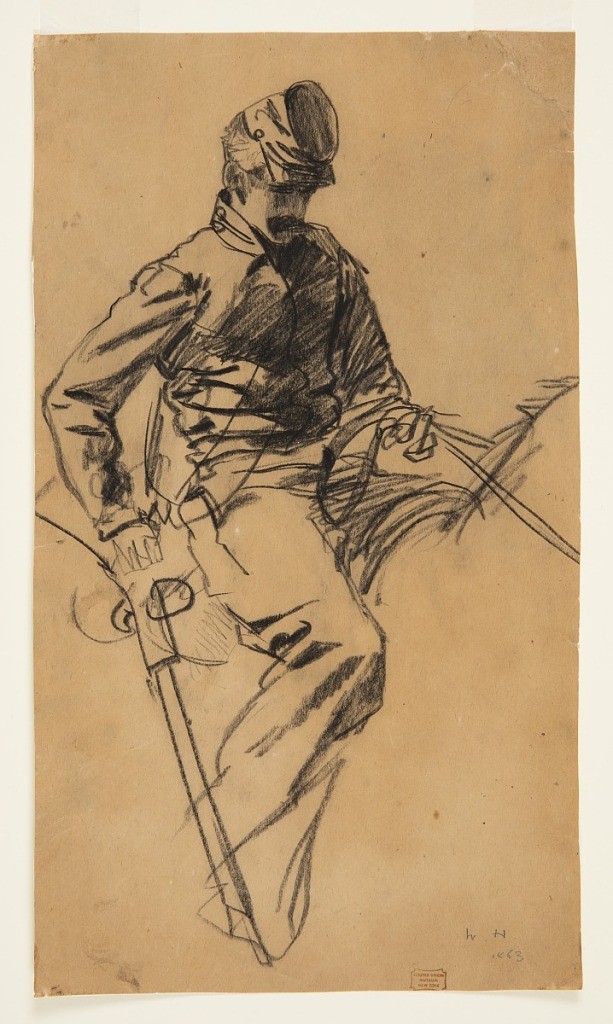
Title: Cavalry Soldier
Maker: Winslow Homer, American, 1836–1910
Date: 1863
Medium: Black chalk on tan wove paper, lined
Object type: Drawing
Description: Vertical study of a soldier holding reigns in his left hand and a sword in his right hand, as he faces right, and sitting on horseback [horse is not deliniated].